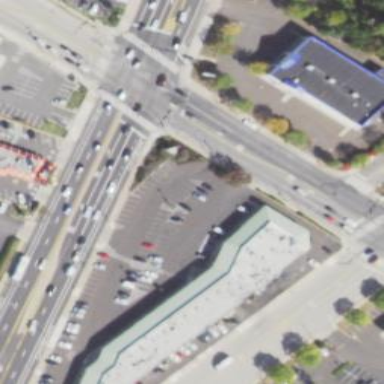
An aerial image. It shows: Retail building.